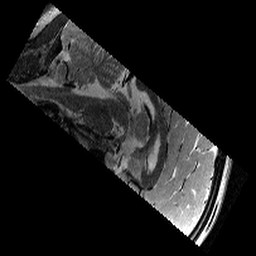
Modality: T2w
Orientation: sagittal
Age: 9
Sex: female
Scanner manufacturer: siemens
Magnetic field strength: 3 T
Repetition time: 9.23 s
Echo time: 0.067 s